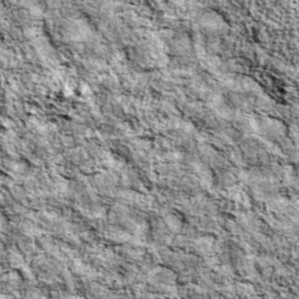
Label: non_frost